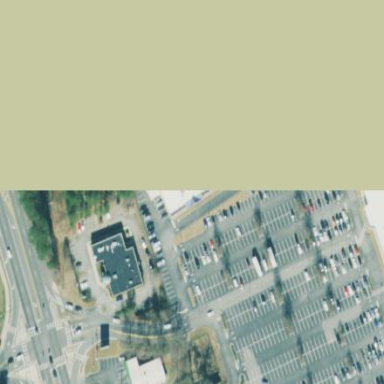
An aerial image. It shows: Retail building.